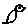
Label: bird